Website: slack
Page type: billing-address
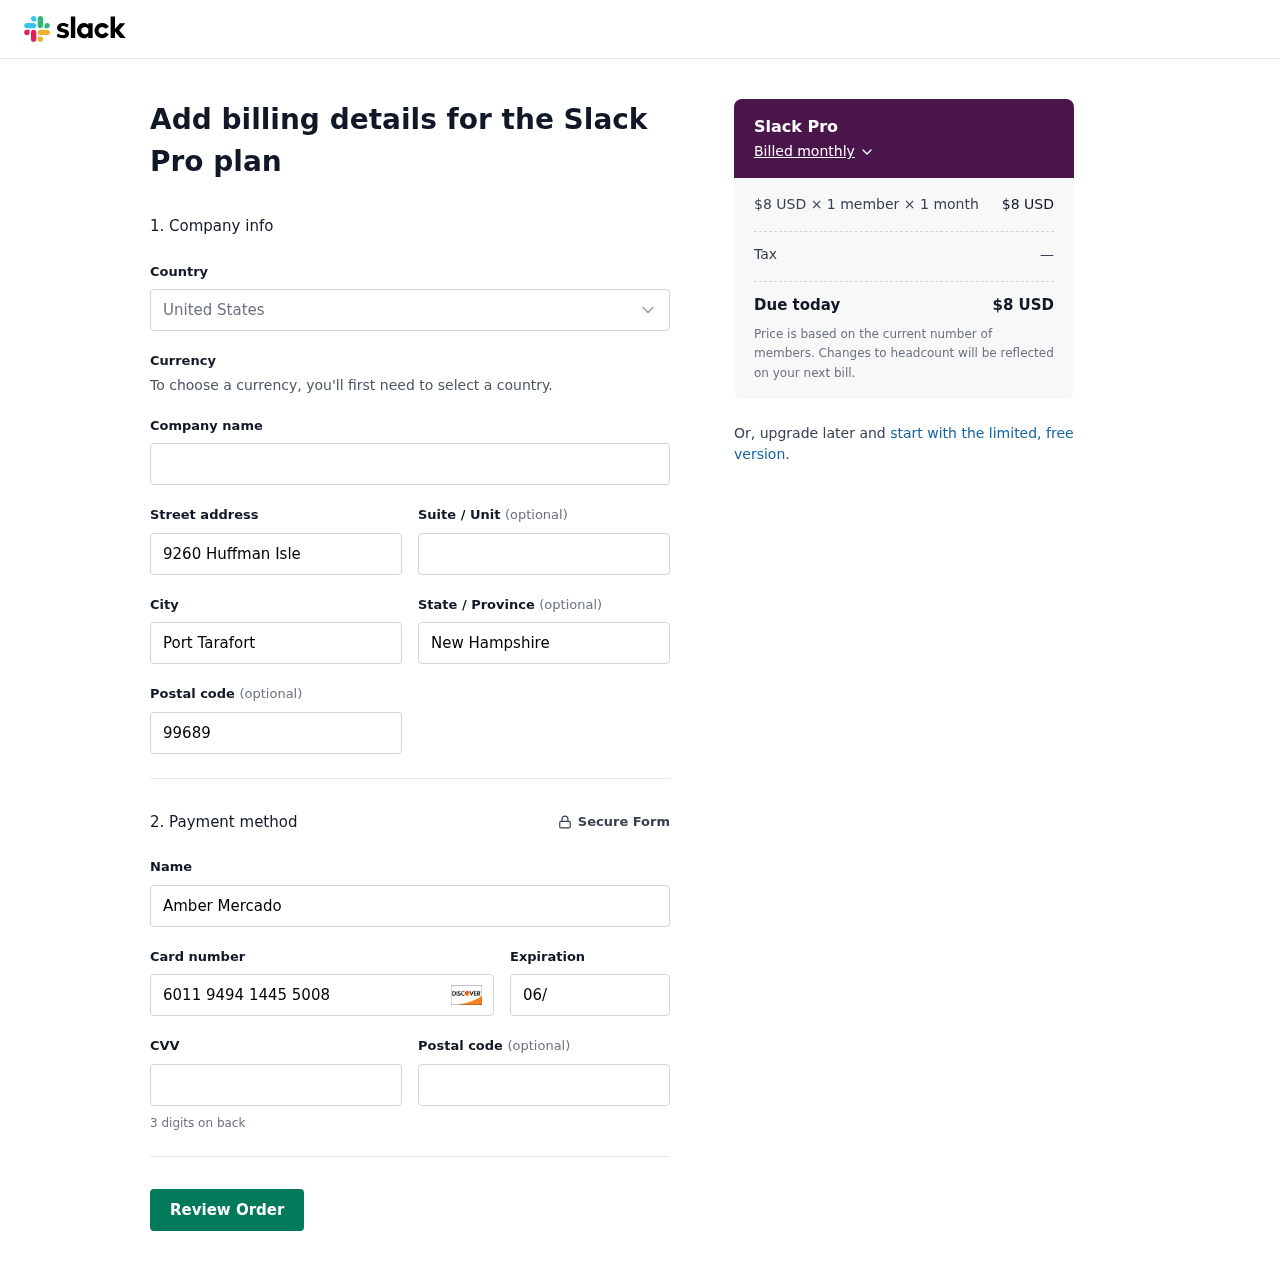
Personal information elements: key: PII_CARD_CVV
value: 798
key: PII_CARD_EXPIRY
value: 06/29
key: PII_CARD_NUMBER
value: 6011 9494 1445 5008
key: PII_CITY
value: Port Tarafort
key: PII_COUNTRY
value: United States
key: PII_FULLNAME
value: Amber Mercado
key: PII_POSTCODE
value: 99689
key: PII_STATE
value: New Hampshire
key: PII_STREET
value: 9260 Huffman Isle
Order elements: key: ORDER_PLAN_PRICE
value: $8 USD
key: ORDER_NUM_MEMBERS
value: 1 member
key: ORDER_NUM_MONTHS
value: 1 month
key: ORDER_SUBTOTAL
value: $8 USD
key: ORDER_TAX
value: —
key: ORDER_TOTAL
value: $8 USD